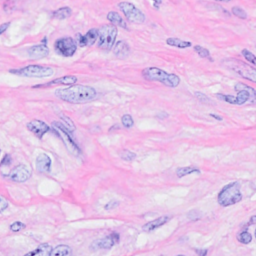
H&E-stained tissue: Breast